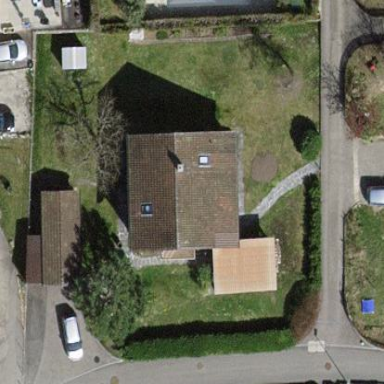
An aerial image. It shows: Detached building with gabled roof.